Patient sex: F
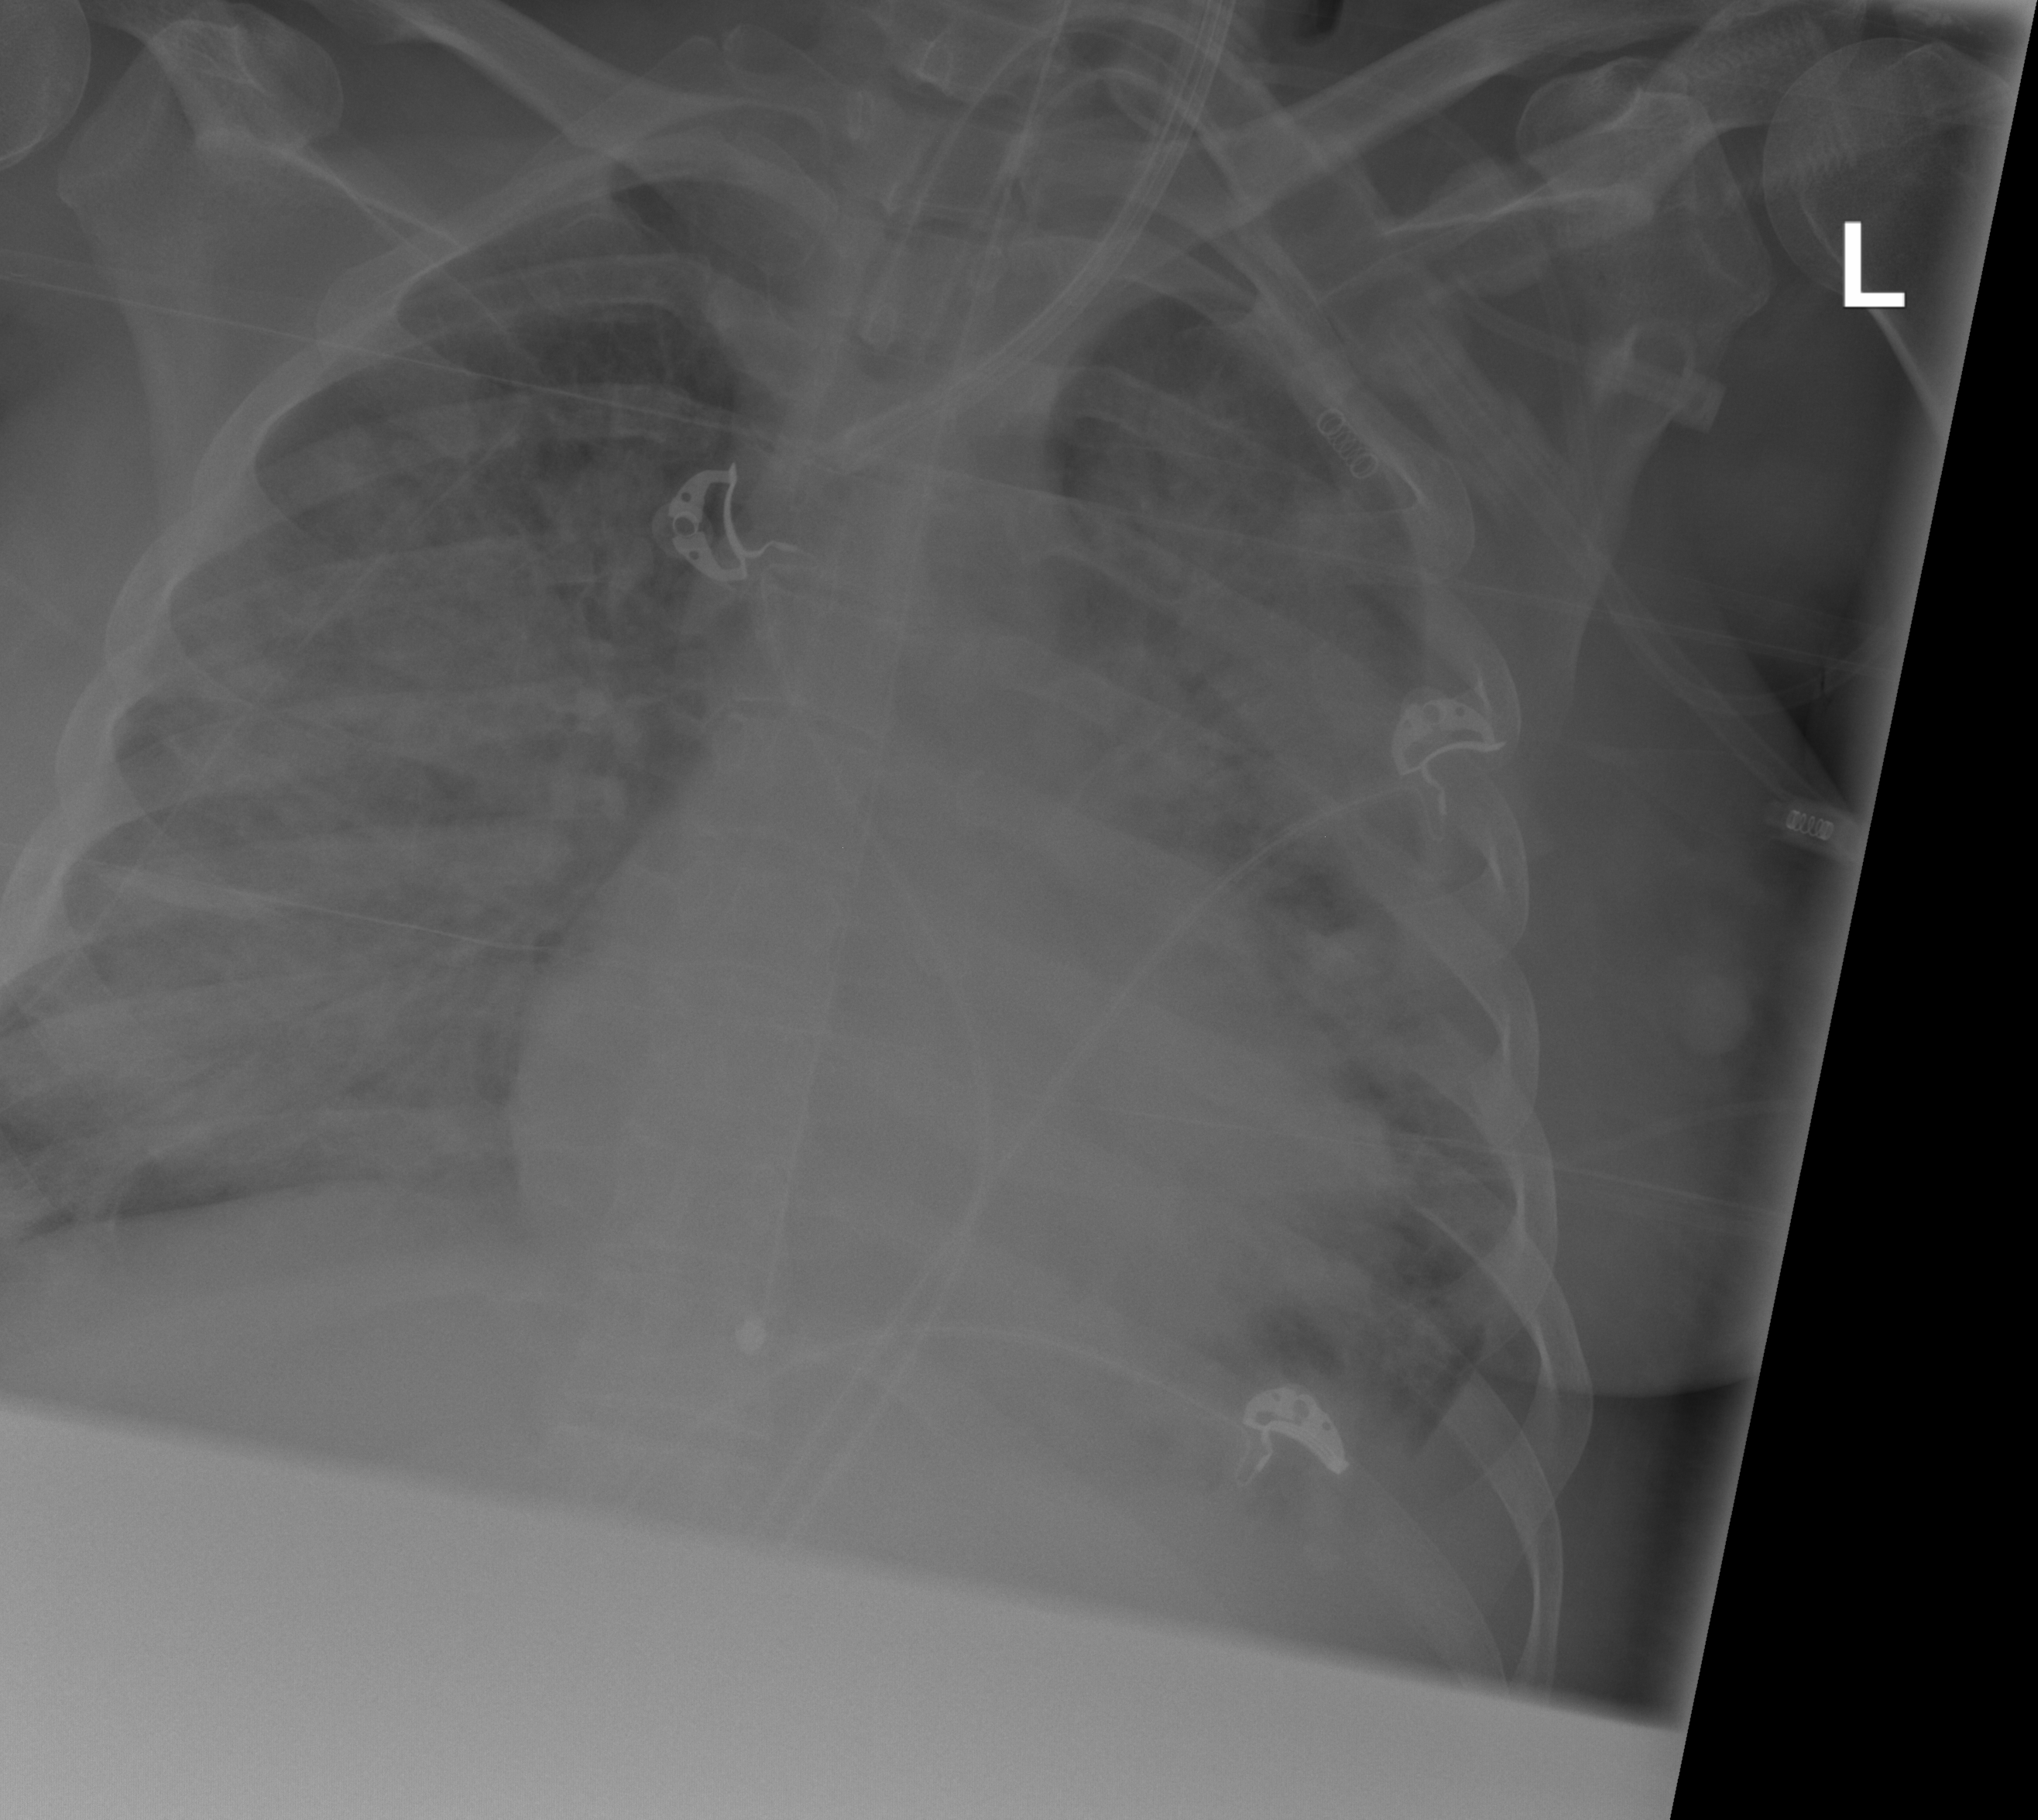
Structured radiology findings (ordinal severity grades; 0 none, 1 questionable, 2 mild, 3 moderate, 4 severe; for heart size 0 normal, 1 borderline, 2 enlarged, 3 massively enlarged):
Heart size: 2
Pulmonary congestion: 3
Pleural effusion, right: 0
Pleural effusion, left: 1
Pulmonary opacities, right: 3
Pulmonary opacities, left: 3
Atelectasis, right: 2
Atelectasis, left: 2